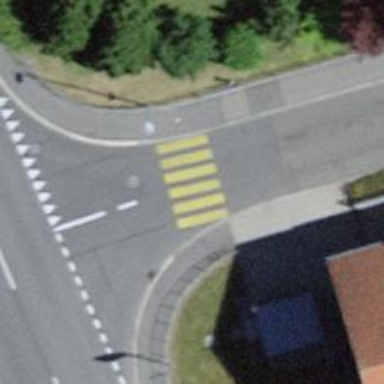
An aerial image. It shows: Marked crossing on the road.